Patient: sex M, age 57
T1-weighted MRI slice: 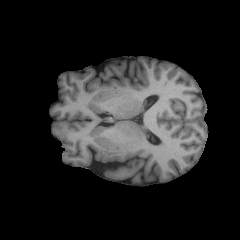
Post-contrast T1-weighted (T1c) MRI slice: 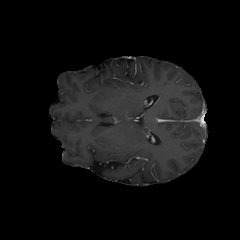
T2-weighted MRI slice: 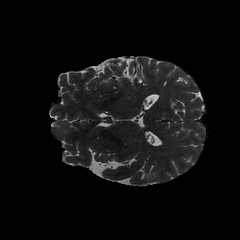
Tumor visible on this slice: yes
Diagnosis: Oligodendroglioma, IDH-mutant, 1p/19q-codeleted
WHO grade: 2